Question: I currently work on the following page:

divResizable has been modified by jQuery using the following code in '$().ready()'
'''
$("#divResizable").resizable({ handles: 'e' });
$("#divResizable").bind("resize", function (event, ui) {
$('#divContent').width(850 -(ui.size.width - 175));
});
'''
As you can see, I try to increase the width of divContent when divResizable gets smaller and the other way around. However, with this code, divContent doesn't always "grow" to the left side only, it sometimes extends to the right side to the irrelevant div, which doesn't make the resizing look good at all.
Is there any input for a more sophisticated method to let the width of those 2 divs correspond?
Something I could think of would be to set width of divContent to
'''
(start of irrelevant - divResizable.width) == 850px
^ e.g 1025px ^ e.g. 175px
'''
How exactly would I do this using jQuery?
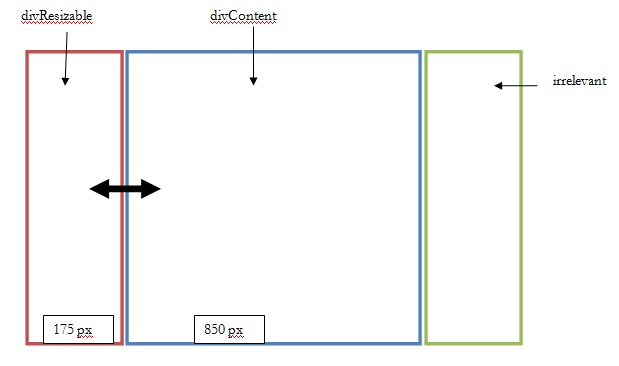
Answer: <URL> - Your layout can handle this. If you wrap 'resizable' and 'content' together, you only need to adjust 'resizable''s width:
'''
<div id="page">
<div id="wrapper">
<div id="resizable">resizable</div>
<div id="content">content</div>
</div>
<div id="irrelevant">irrlevant</div>
</div>
'''
'''
#resizable { float:left; width:175px; }
#content { overflow:hidden; width:auto; }
#wrapper { float:left; width:1025px; }
#irrelevant { }
'''